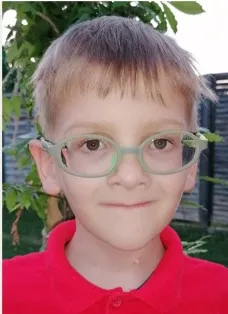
Patient's facial phenotype: deep-set eyes, palpebral ptosis, triangular face, and thin lips.
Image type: medical_photograph (oral_photograph)